Interaction volume radius: 5 \u00c5
Interaction volume height: 10 \u00c5
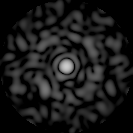
Disorder parameter: 0.8348